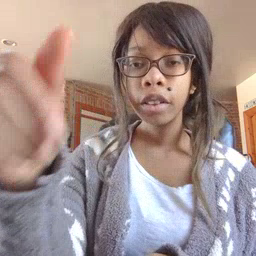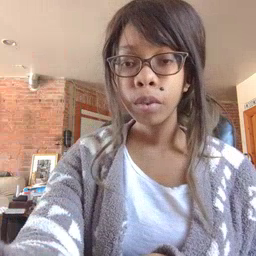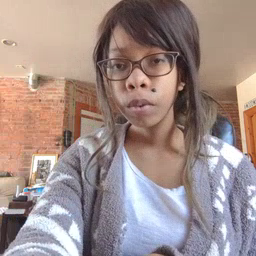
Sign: head